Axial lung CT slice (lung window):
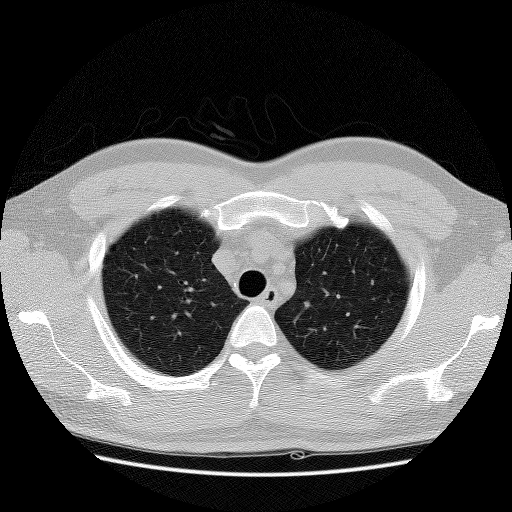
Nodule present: no